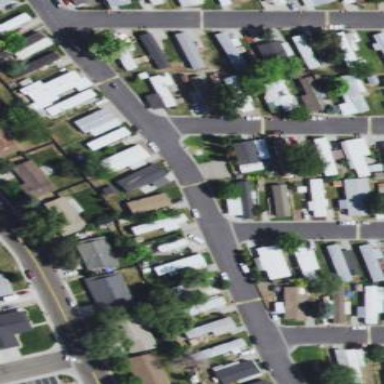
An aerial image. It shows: Residential area known as trailer park.